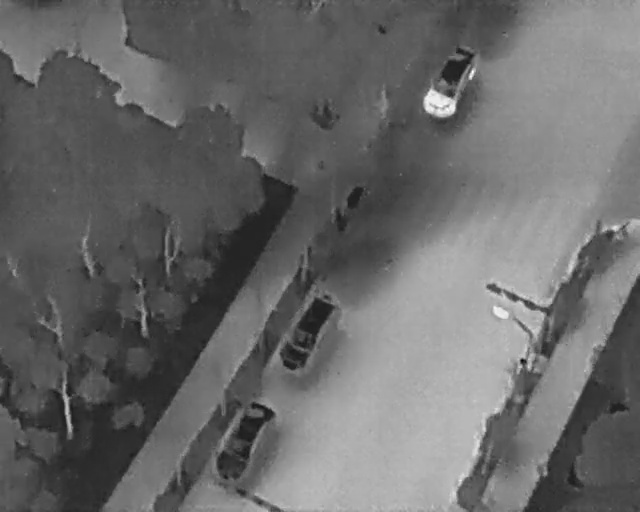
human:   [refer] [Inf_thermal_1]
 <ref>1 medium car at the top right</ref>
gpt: <box>[[63, 12, 76, 19, 24]]</box>